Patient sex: M
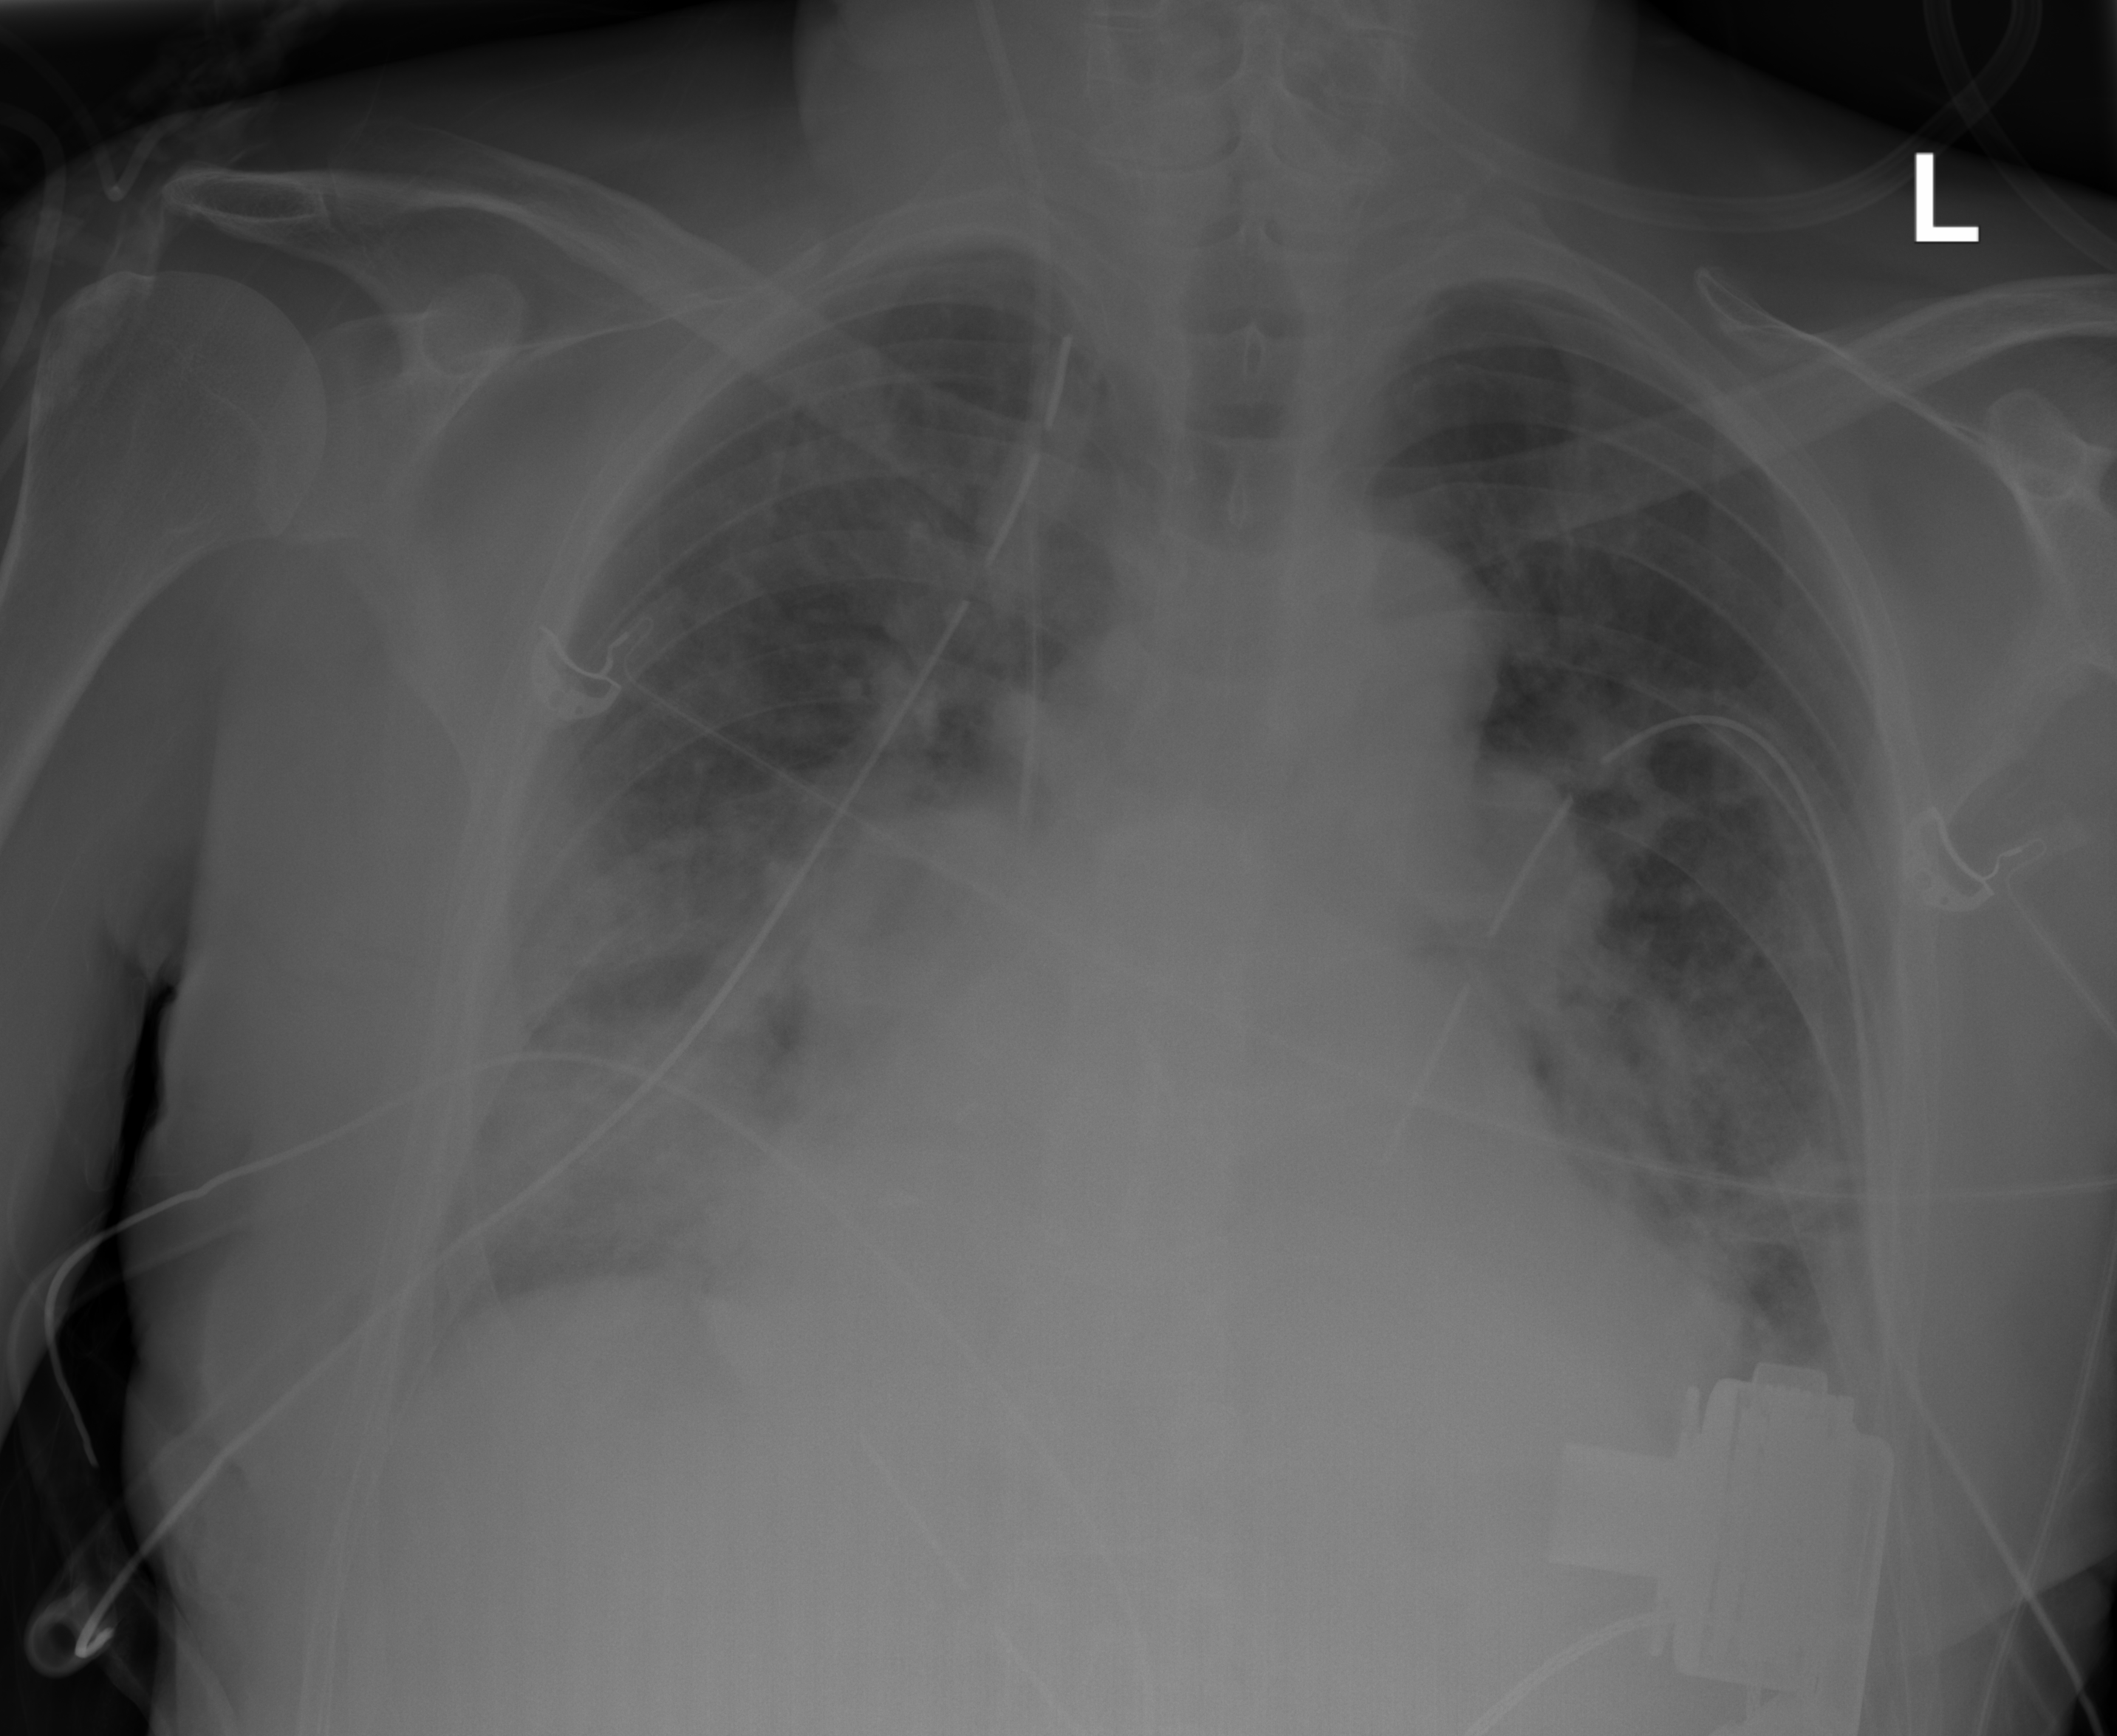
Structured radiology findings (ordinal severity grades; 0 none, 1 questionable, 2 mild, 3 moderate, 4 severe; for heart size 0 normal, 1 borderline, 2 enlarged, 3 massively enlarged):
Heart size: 2
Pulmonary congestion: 2
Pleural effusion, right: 1
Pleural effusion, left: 1
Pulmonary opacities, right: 2
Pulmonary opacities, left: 2
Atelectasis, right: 2
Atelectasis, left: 2